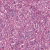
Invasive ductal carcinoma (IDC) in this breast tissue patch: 1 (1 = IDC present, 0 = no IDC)